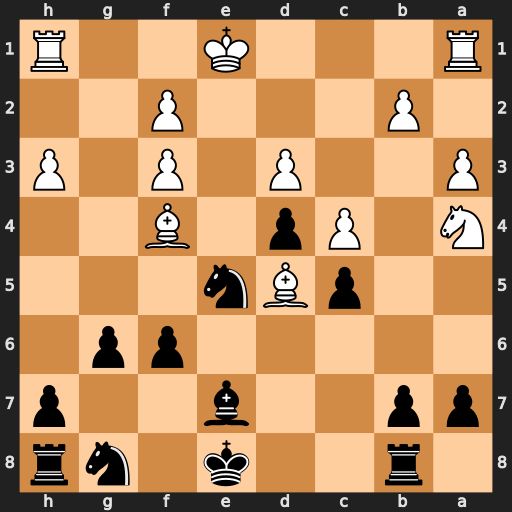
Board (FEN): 1r2k1nr/pp2b2p/5pp1/2pBn3/N1Pp1B2/P2P1P1P/1P3P2/R3K2R
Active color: b
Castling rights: KQk
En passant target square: -
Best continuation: Nxd3+ Kd2 Nxf4